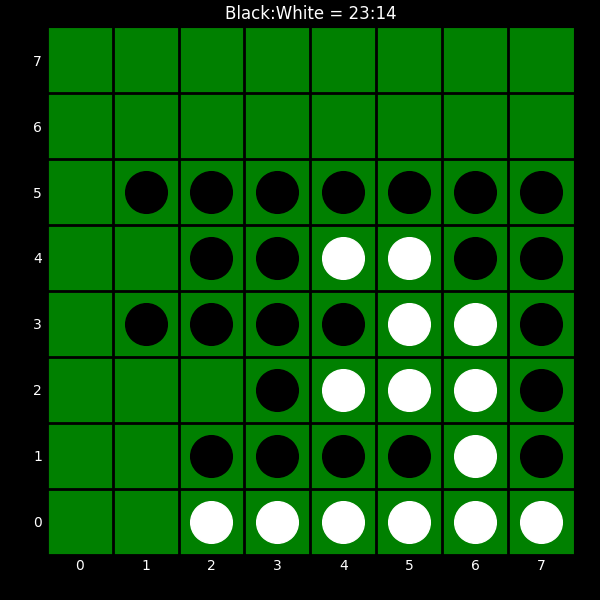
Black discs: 23
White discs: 14